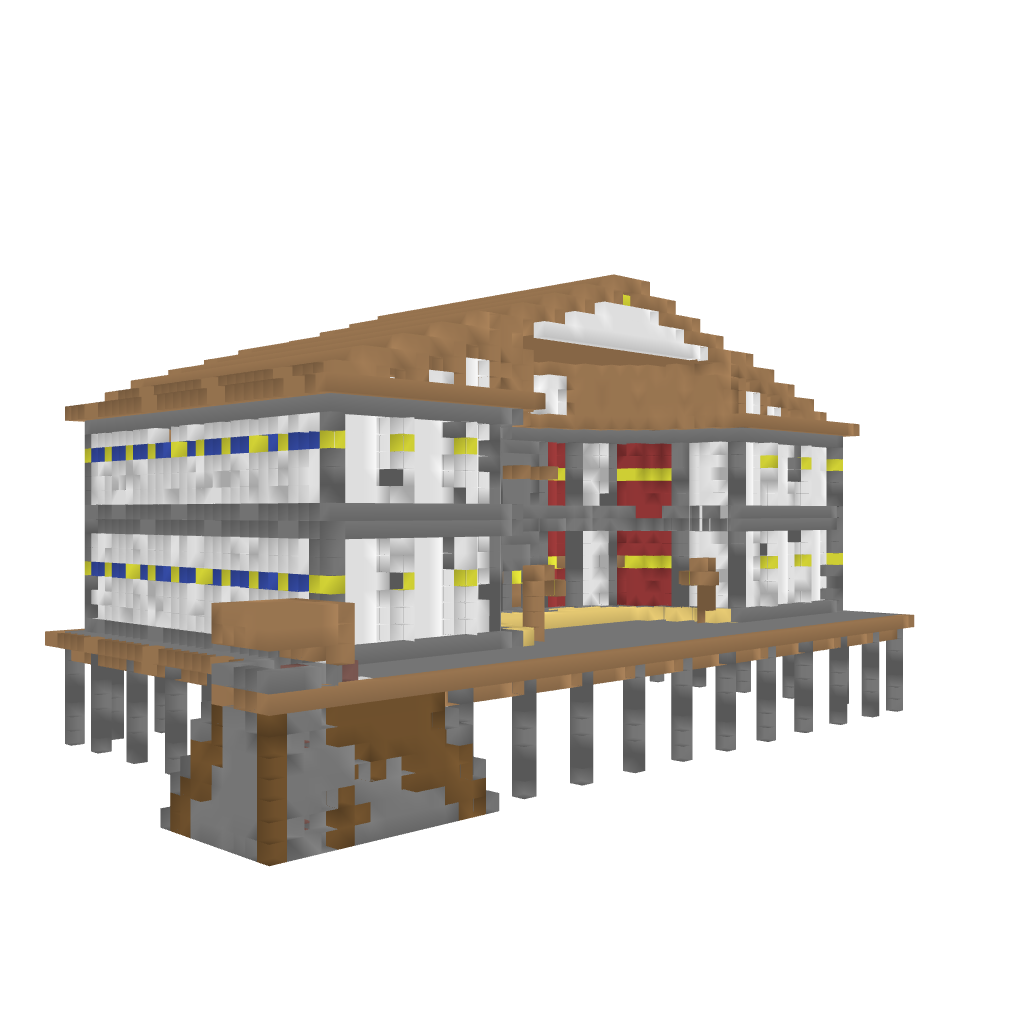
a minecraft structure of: Big Royal House bad low quality